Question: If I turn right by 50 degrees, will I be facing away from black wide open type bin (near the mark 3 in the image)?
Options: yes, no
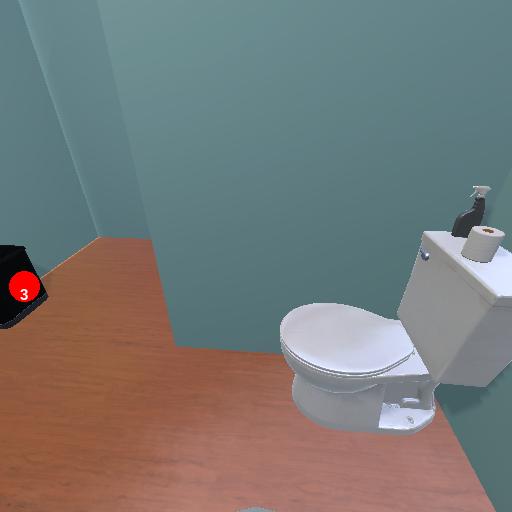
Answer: yes